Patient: sex M, age 64
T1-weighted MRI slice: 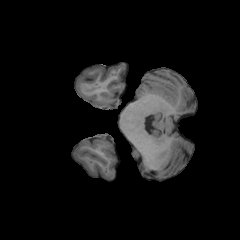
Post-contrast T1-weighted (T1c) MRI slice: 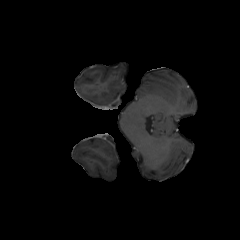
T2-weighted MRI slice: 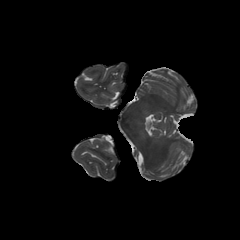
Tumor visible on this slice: no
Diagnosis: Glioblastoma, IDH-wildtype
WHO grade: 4